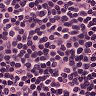
Metastatic tissue present: no